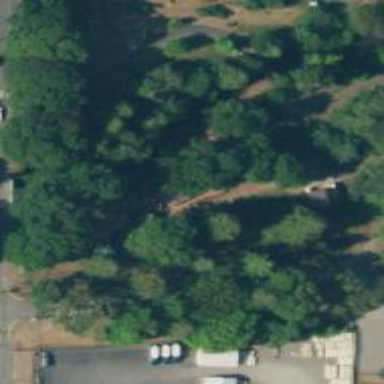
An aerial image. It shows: Playground area with woodchips surface.